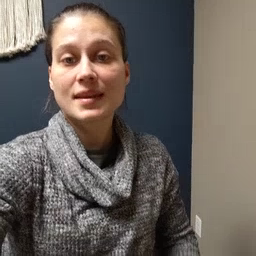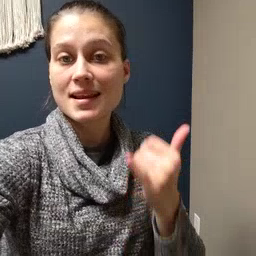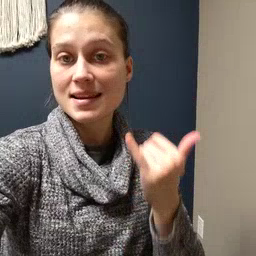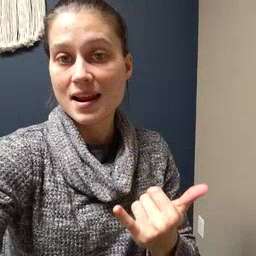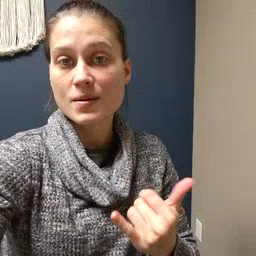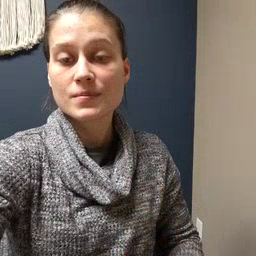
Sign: now